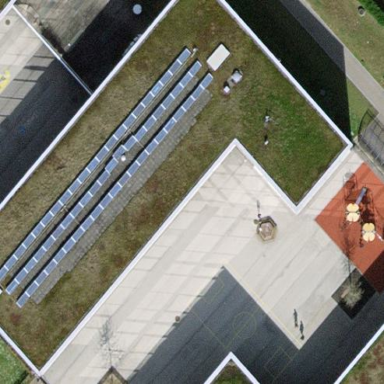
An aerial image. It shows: School building with flat roof.